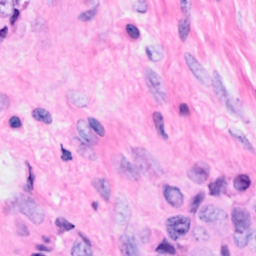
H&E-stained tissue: Breast